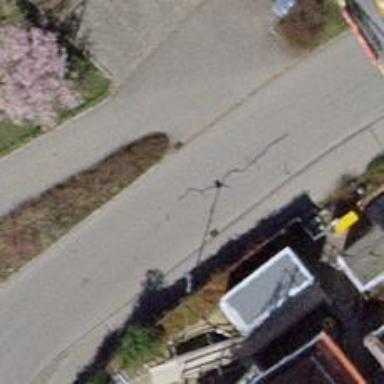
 featuring sidewalk on the left side. The sidewalk also has asphalt surface."